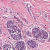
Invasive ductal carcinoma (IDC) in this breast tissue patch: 0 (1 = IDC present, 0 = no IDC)